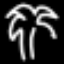
Label: palm tree